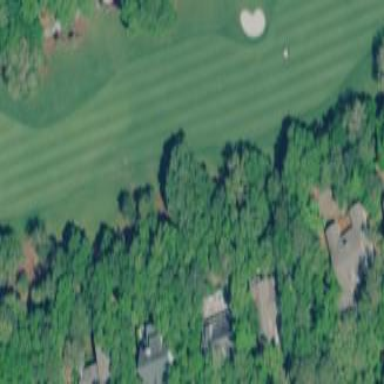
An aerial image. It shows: Well-maintained grass fairway on golf course.